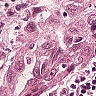
Metastatic tissue present: yes